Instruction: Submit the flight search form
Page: home
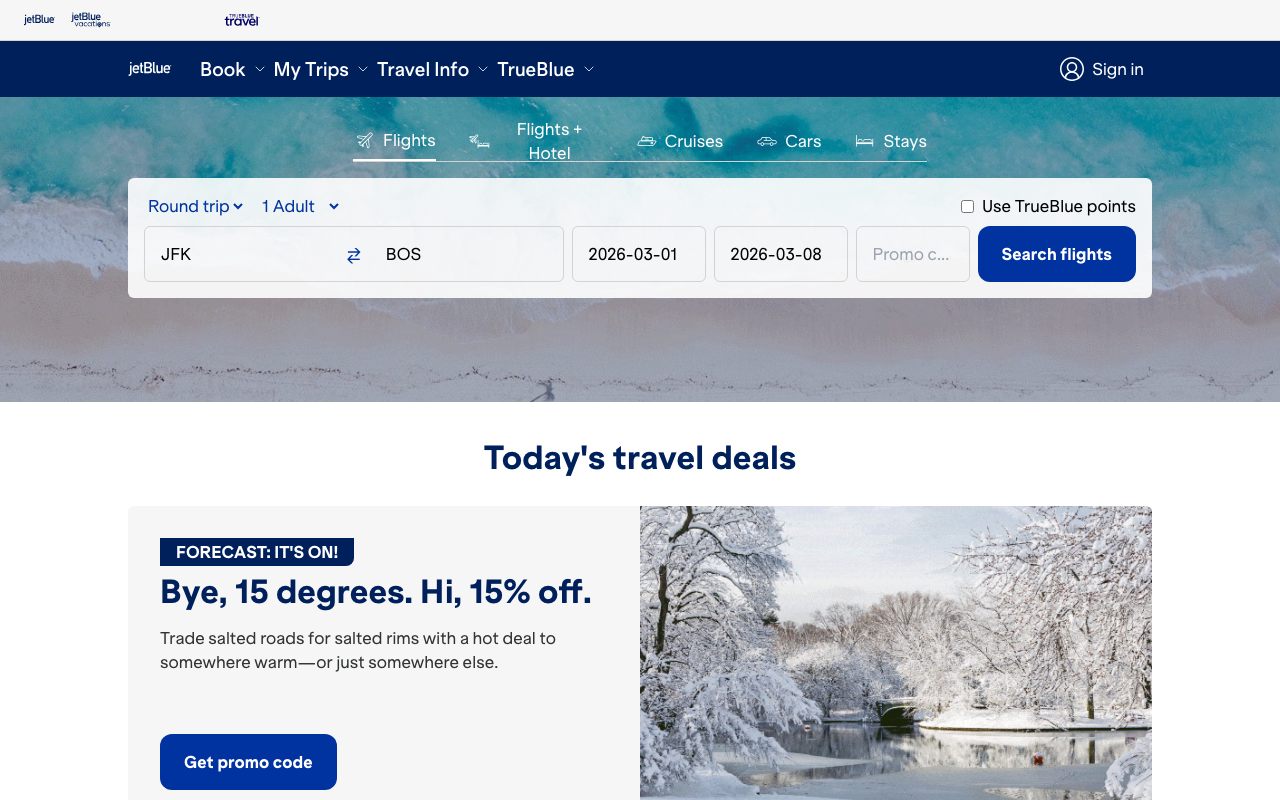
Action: click